Aerial crown-view tile of a tropical tree (Barro Colorado Island, Panama), acquired 20240918:
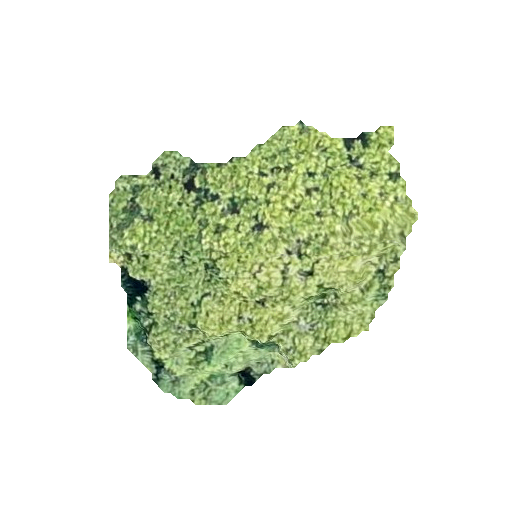
Species: Anacardium excelsum
GBIF accepted scientific name: Anacardium excelsum
Crown area: 95.413 m²